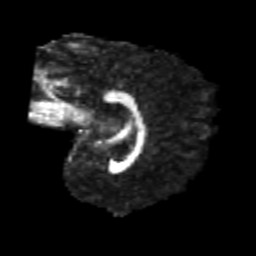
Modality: FA
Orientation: sagittal
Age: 22
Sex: male
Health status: healthy
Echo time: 0.074 s